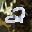
Label: 2